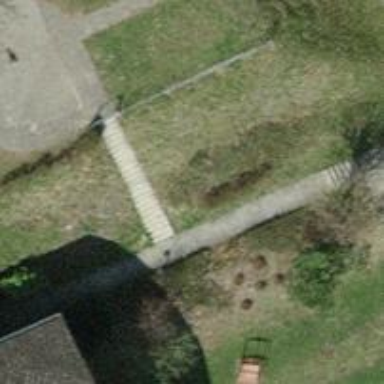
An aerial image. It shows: Set of steps on the road.